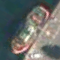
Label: Towing_vessel